Field crop: tomato
Growth stage: 1
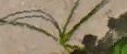
Species: cyperus